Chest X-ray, AP view. Patient: 27 years old, sex M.
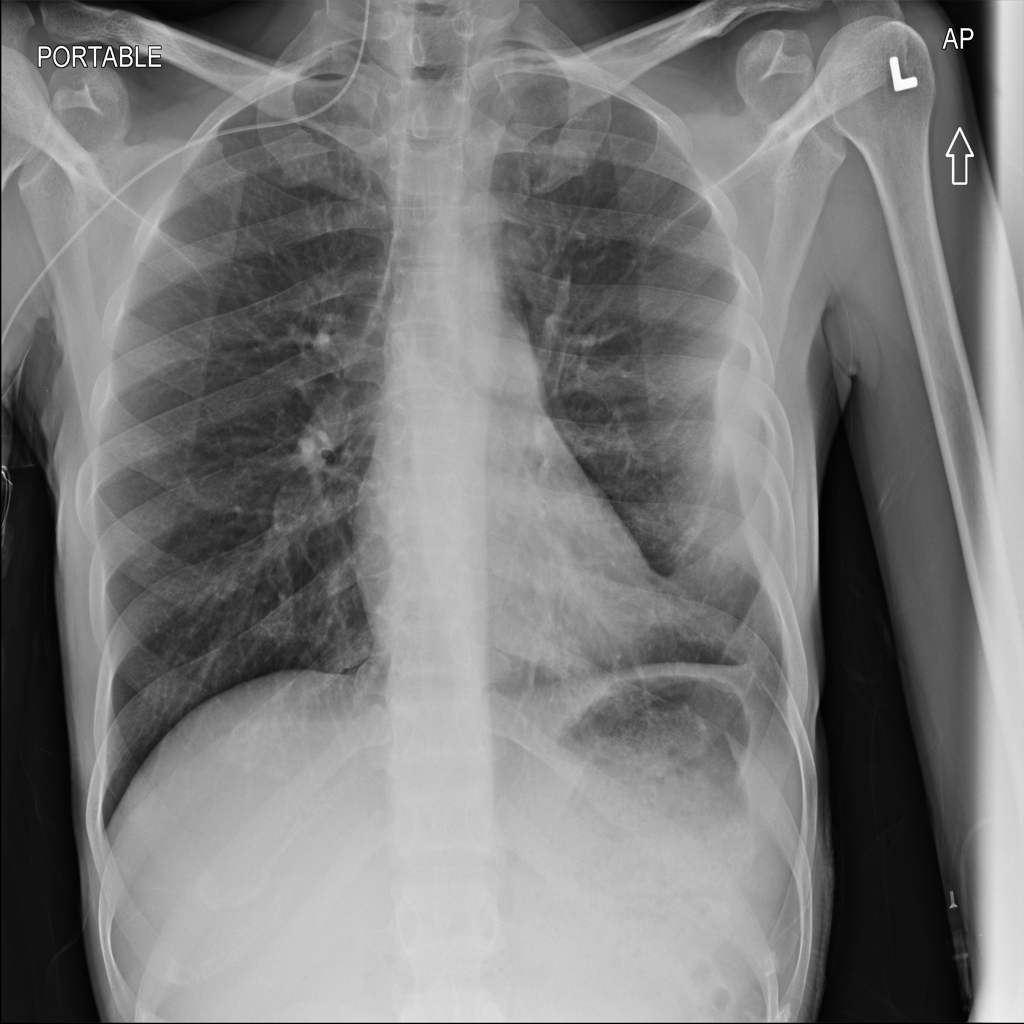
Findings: Infiltration